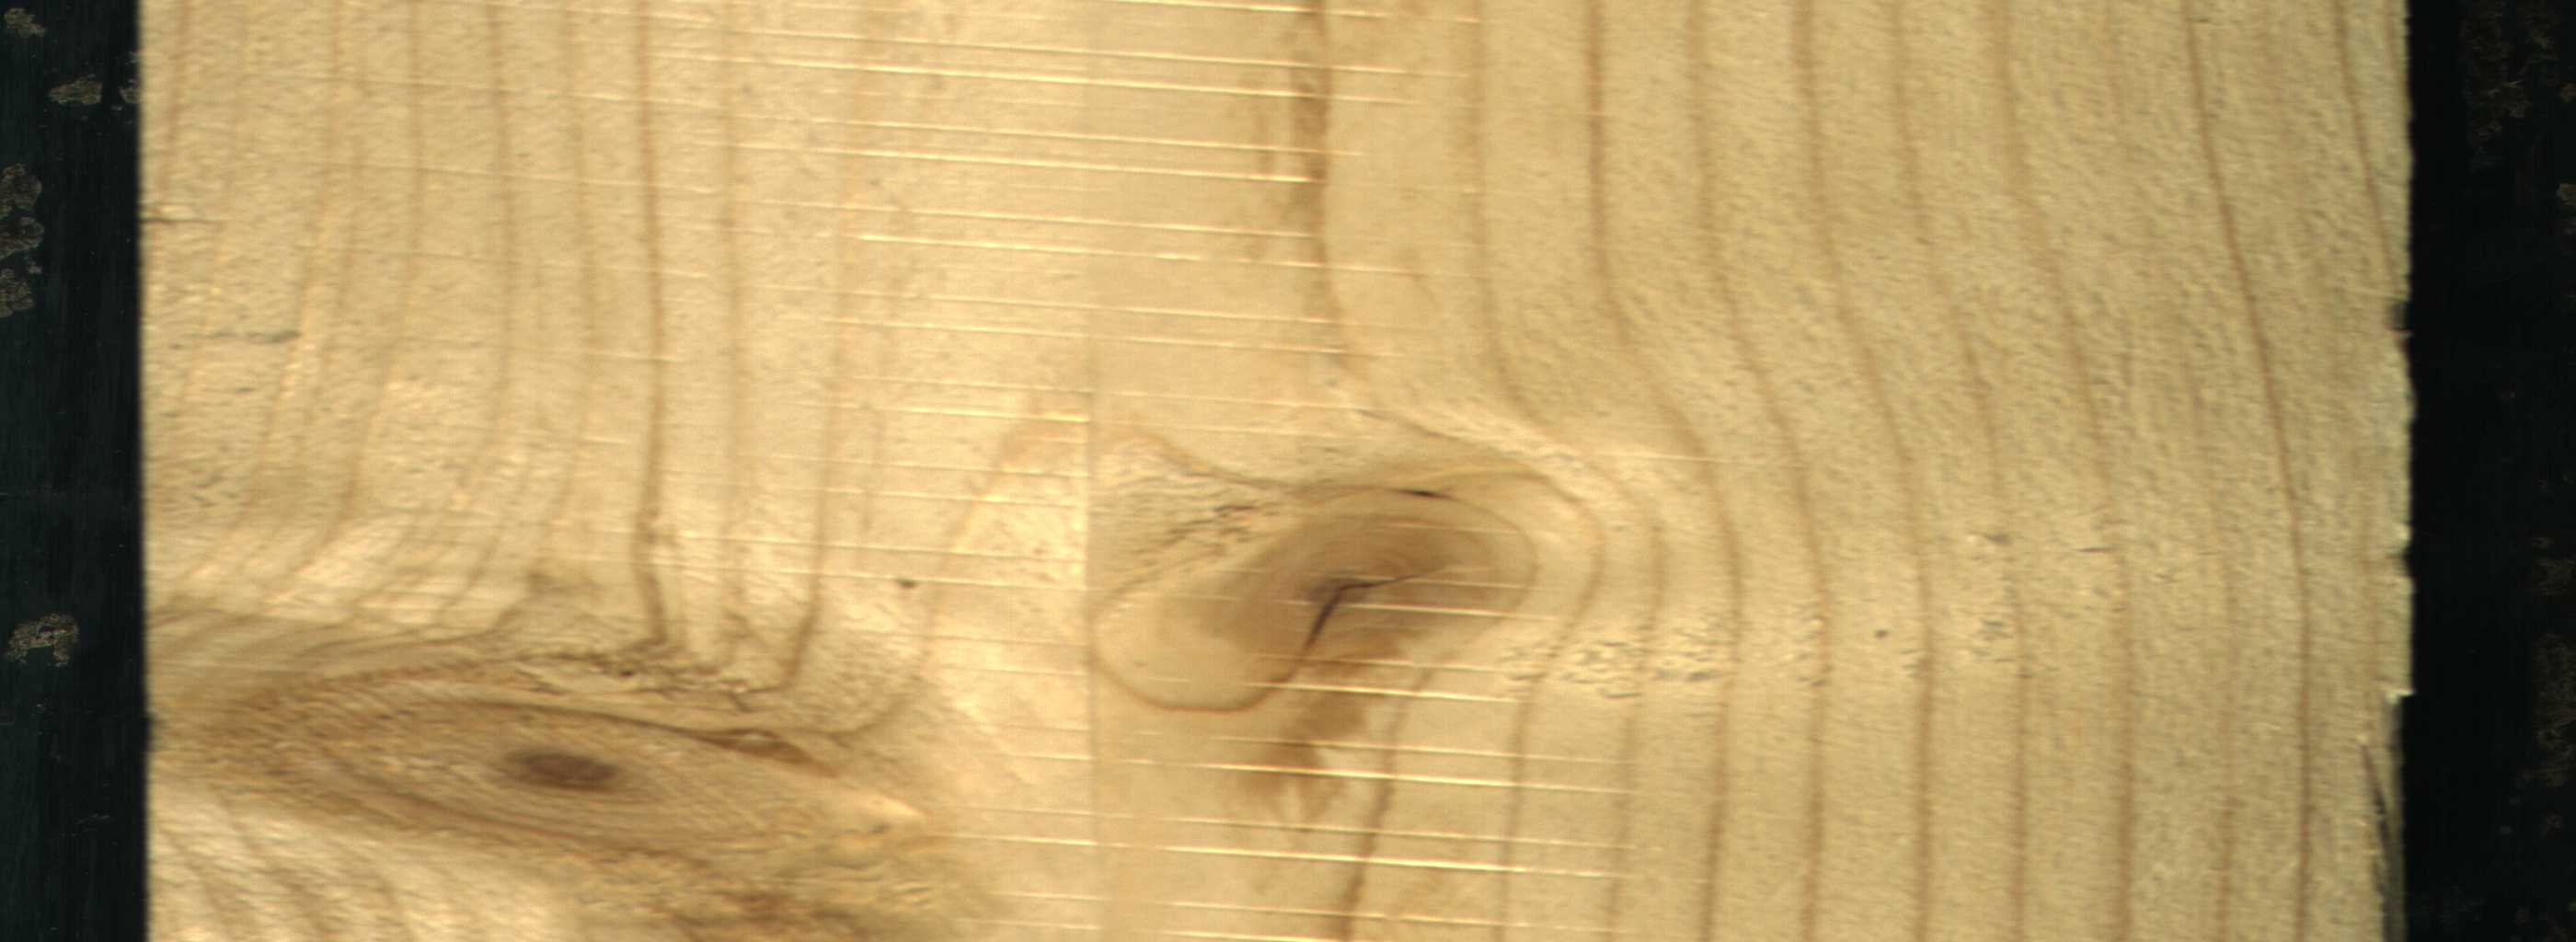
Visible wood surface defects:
knot_with_crack
Live_Knot